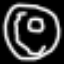
Label: donut